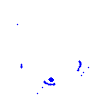
Particle: electron